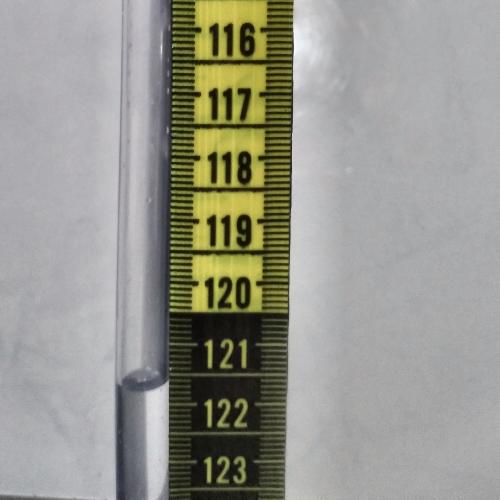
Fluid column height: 121.6 cm